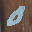
Label: 0